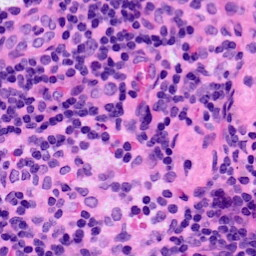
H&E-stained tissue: LymphNode